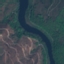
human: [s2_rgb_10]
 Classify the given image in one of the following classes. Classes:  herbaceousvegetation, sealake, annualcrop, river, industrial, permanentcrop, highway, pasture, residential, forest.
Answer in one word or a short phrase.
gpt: River